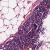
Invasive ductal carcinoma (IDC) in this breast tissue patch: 0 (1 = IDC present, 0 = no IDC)